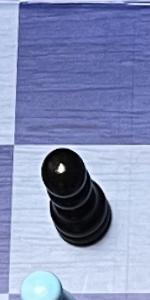
Label: Pawn_Black